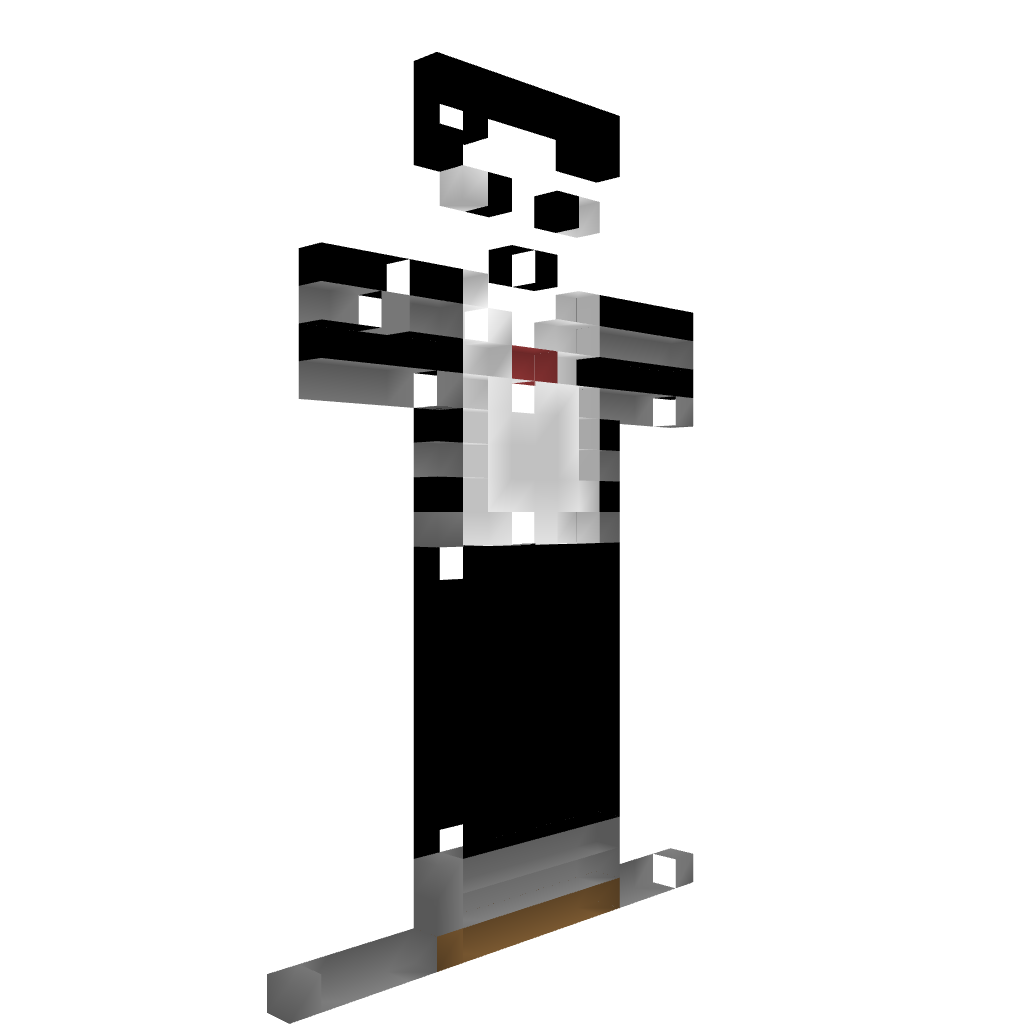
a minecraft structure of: Statue#2 bad low quality